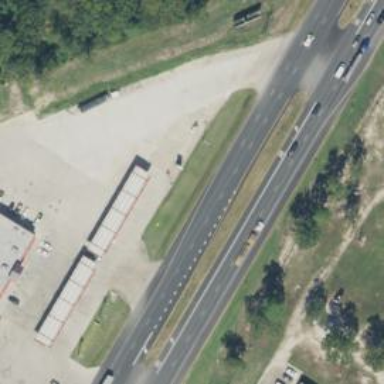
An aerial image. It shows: Asphalt road designated as trunk highway.